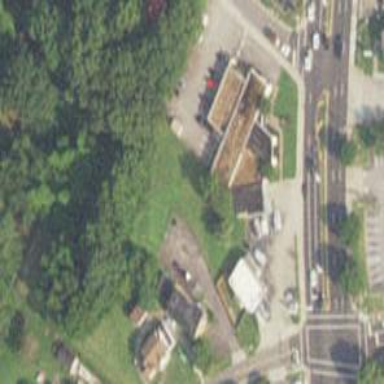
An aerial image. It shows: Healthcare clinic.